Question: I have an array in javascript file called newElements.
The format likes this:
'''
newElements: Array[3]
0: "<p class='Day'>asdasd</p>"
1: "<p class='Day'>123123</p>"
2: "<p class='Day'>Test</p>"
length: 3
'''
And I have a div.panel-body.
What I did is
'''
for( var i = 0; i < newElements.length; i++) {
new_content += newElements[i];
}
$(".panel-body").text(new_content);
'''
It gives me output looks like this:

However, I want the div format like this:
'''
<p class="Day">Some Text</p>
<p class="Day">Another Text</p>
<p class="Session">TEXT</p>
'''
Each html tag on a separate line.
'<br>''<br>''<br>''<p class="Day">asdasd</p><br><p class="Day">asds</p>'
So, could someone give me a nice way to show the output to screen the way I want it. You already have the array I give you.
And if I use html() function, the '<p>' will be treated as real html tag, that's not what I want, I want they be shown.
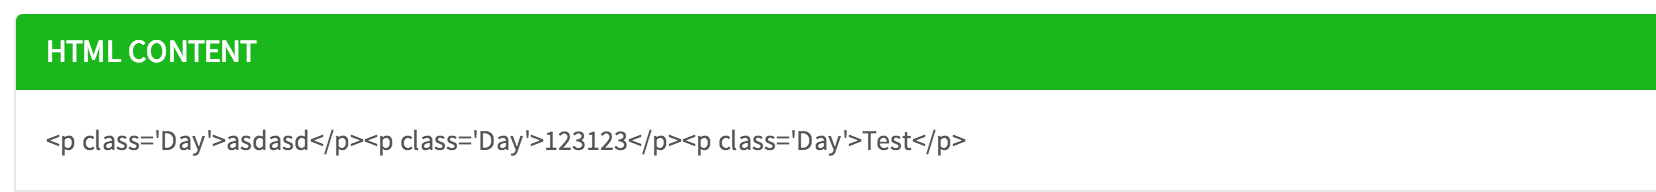
Answer: '''
<div class="hello">
</div>
'''
'''
<script>
var mycars = new Array();
mycars[0] = "<p class='Day'>Hello Xinrui Ma</p>";
mycars[1] = "<p class='Day'>this is the array</p>";
mycars[2] = "<p class='Day'>hopes it fits your need</p>";
var divHello = $('div.hello')
$.each(mycars, function( index, value ) {
divHello.append(value);
});
</script>
'''